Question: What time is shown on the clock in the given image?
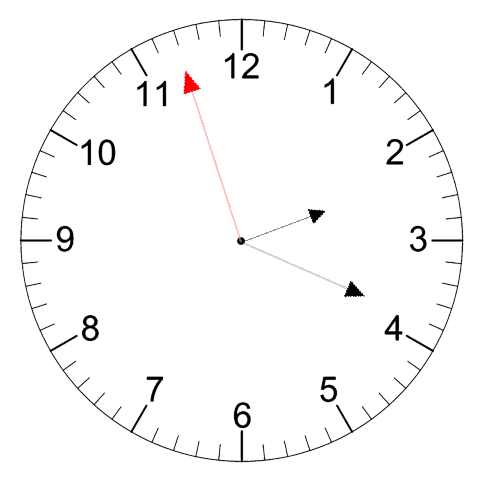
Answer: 02:18:57